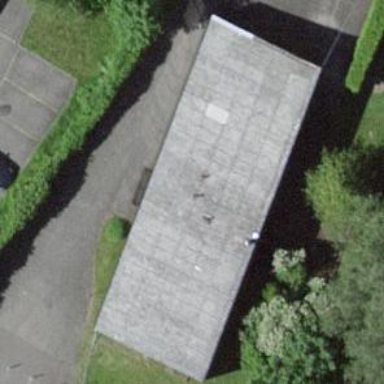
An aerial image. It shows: School building.